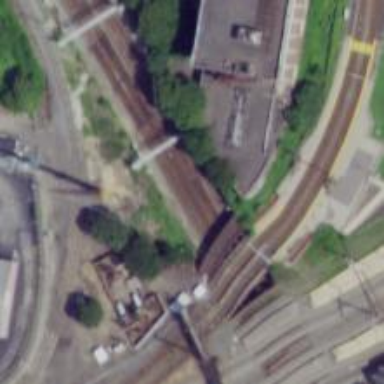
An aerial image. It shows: Railway track with contact lines for electrification.